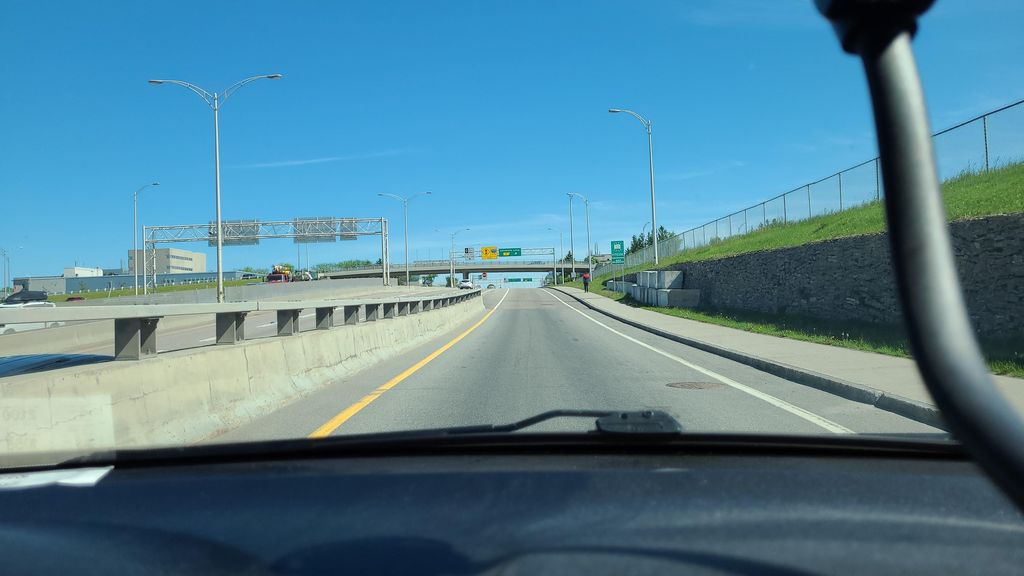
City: quebec_city